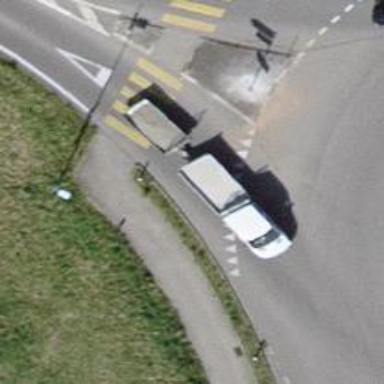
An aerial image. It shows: Road with "give way" sign.